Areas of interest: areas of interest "Decorative Materials Market"
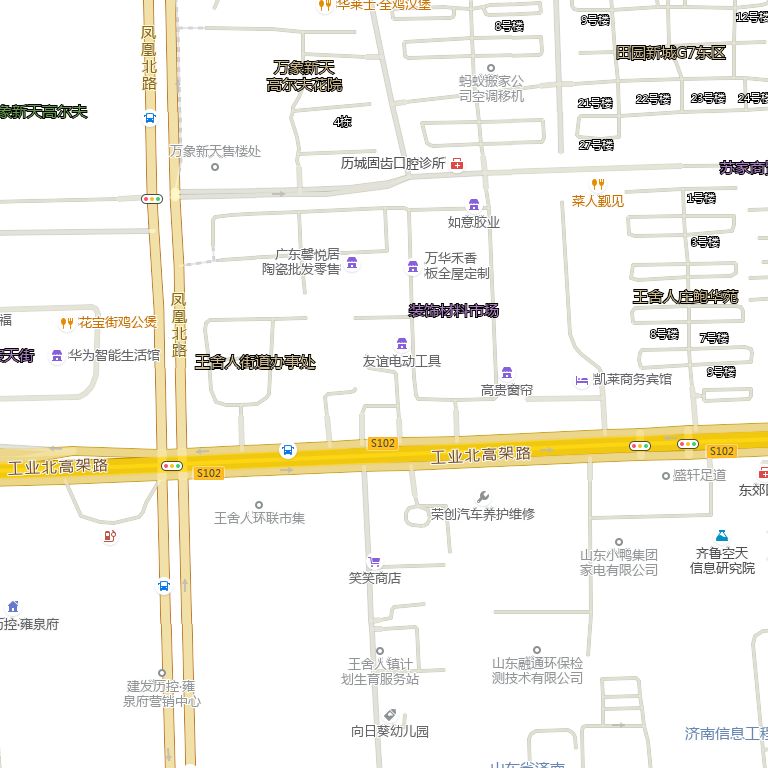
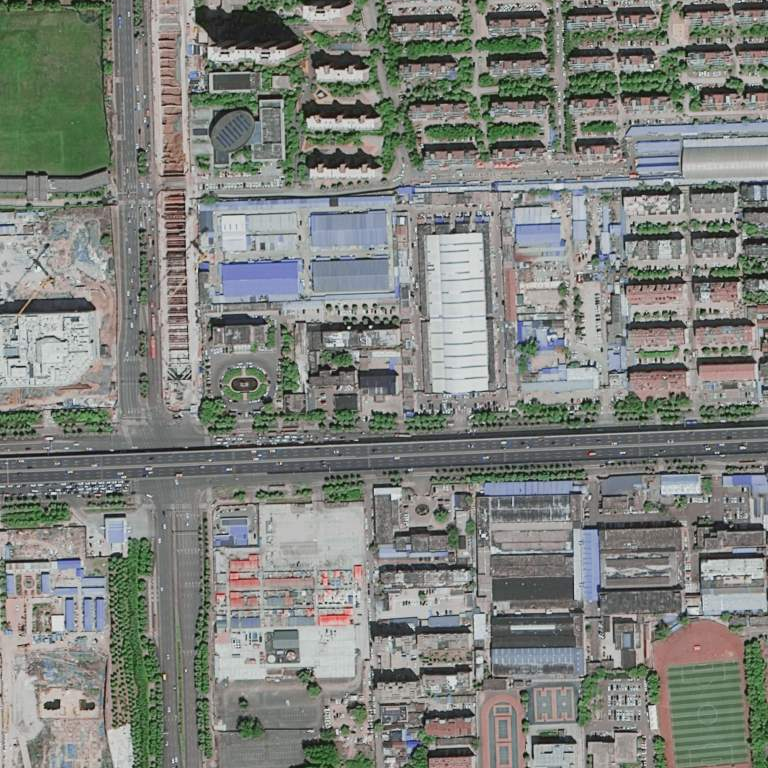